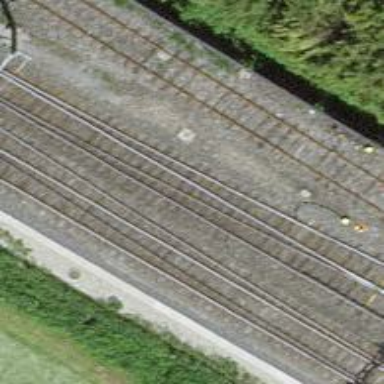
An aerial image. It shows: Railway siding with one electrified track and contact line for powering the train.